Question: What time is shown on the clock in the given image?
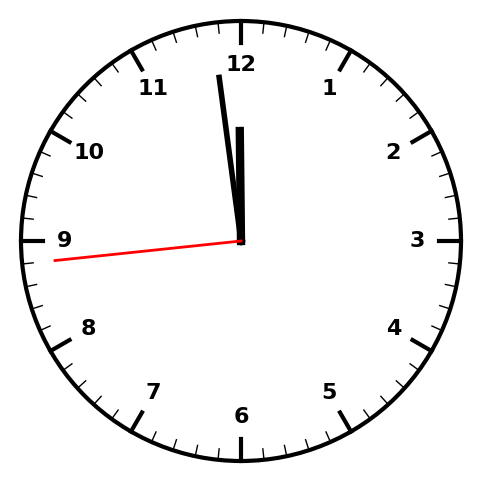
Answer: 11:58:44